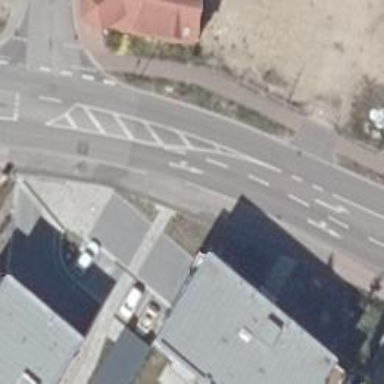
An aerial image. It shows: Primary highway with separate asphalt sidewalks and cycleways.